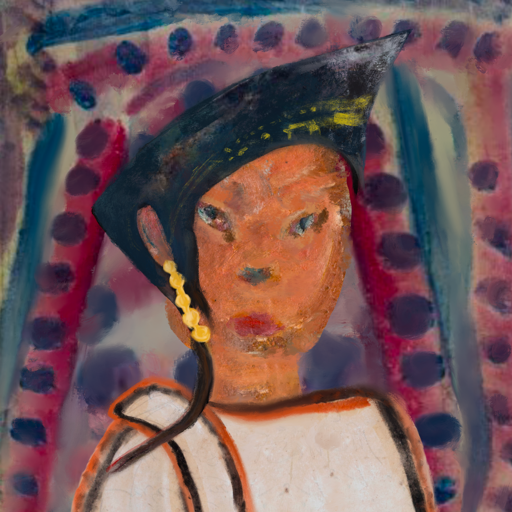
Background: HillGirl, Head And Neck Front: Boggyland, Face Front: Boggyland, Bust: Roy_Bahadur, Hair Front: Blank, Head Accessory: Irani, Second Necklace: Blank, Necklace: Blank, Baby: Blank